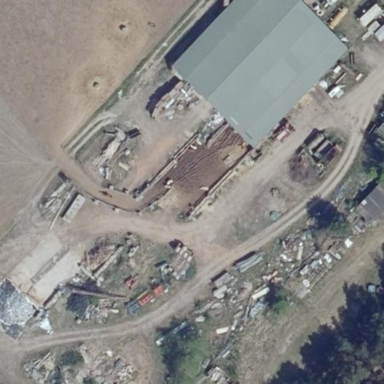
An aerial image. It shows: Farmyard area.